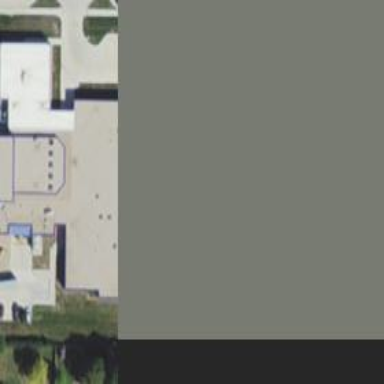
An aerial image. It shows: School.